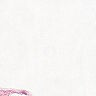
Metastatic tissue present: no